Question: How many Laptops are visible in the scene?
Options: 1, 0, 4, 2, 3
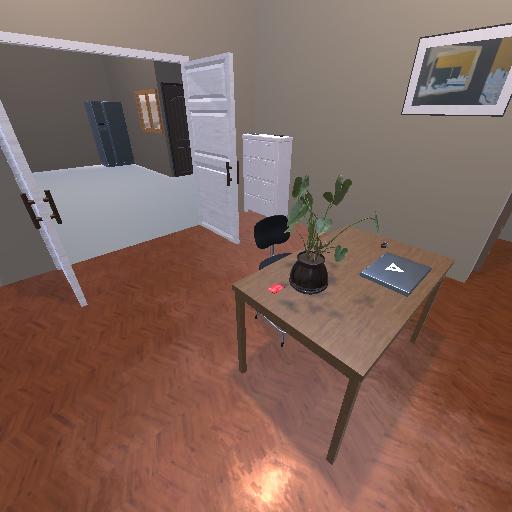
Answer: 1